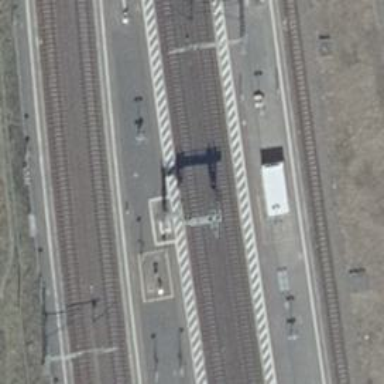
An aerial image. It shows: Railway signal.